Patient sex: M
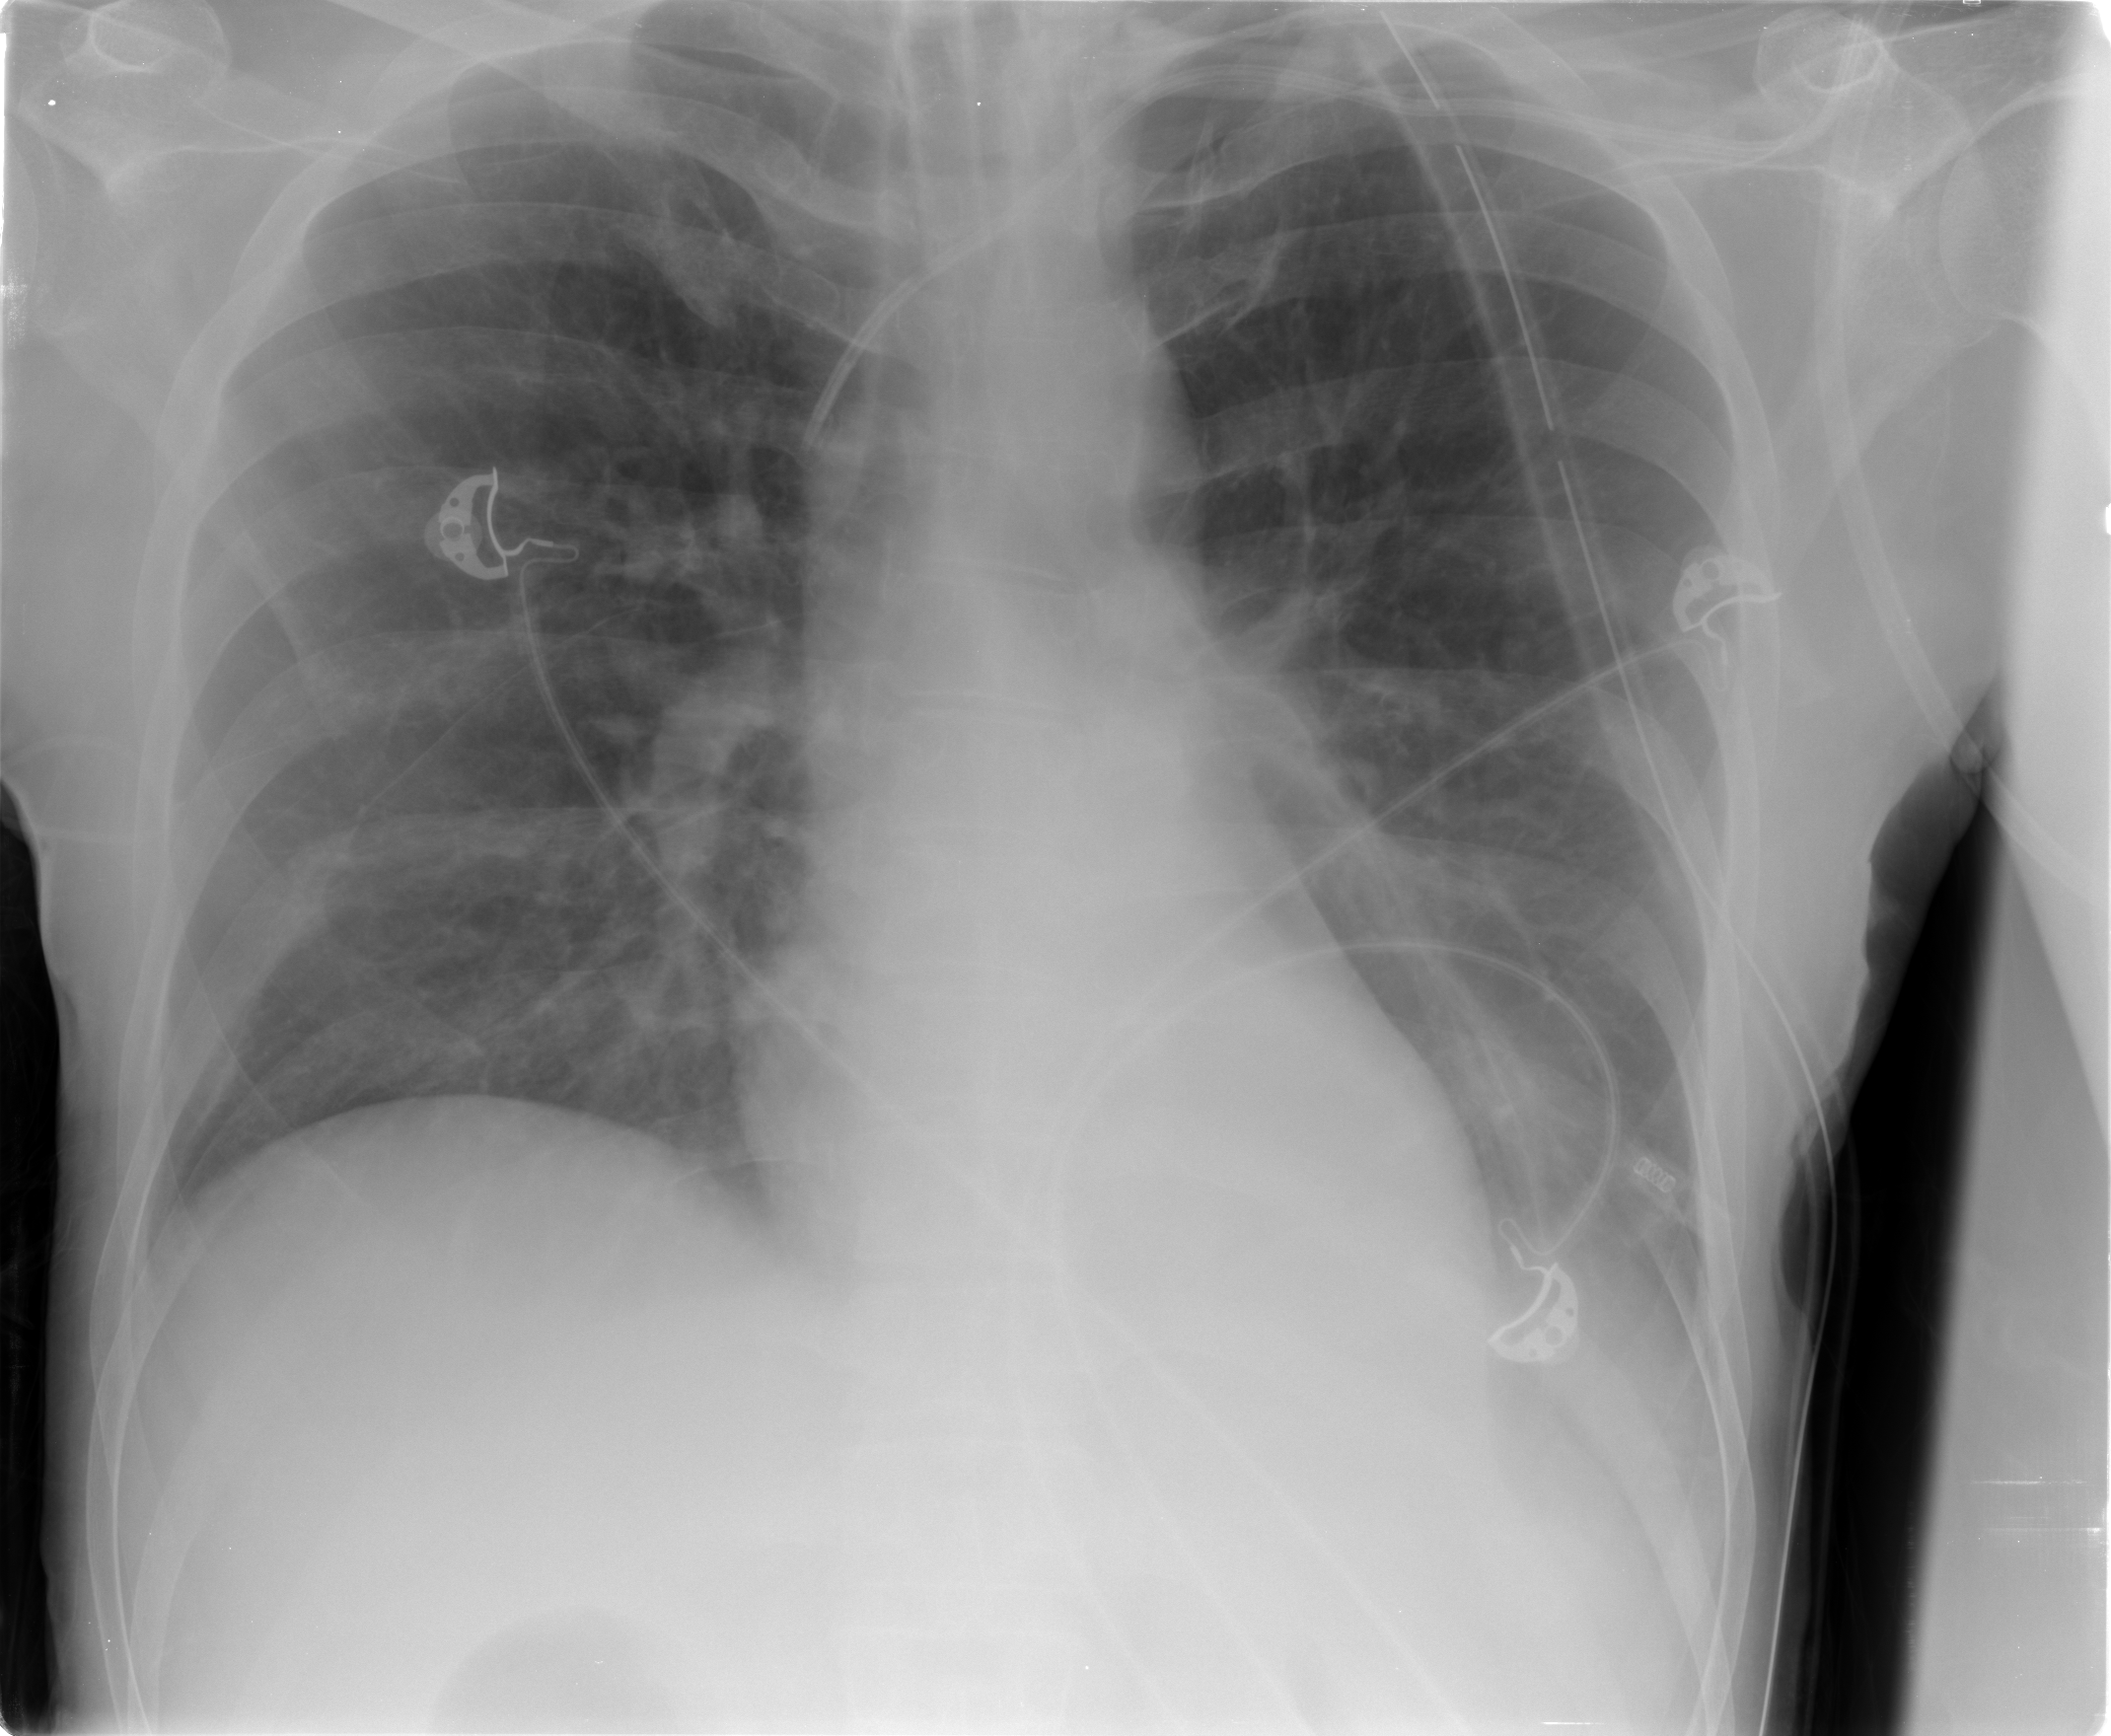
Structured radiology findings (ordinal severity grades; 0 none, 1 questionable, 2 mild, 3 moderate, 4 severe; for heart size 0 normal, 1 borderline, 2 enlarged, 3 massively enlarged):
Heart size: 0
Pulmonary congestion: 2
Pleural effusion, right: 0
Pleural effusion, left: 1
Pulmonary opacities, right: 0
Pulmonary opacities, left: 0
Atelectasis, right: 2
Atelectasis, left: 2